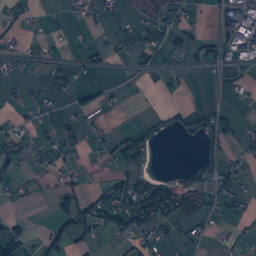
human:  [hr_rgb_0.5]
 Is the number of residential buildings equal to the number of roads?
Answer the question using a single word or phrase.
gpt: no

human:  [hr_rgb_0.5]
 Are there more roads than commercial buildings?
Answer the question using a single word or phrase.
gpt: yes

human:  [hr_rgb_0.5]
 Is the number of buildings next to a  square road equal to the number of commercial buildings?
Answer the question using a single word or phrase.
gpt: no

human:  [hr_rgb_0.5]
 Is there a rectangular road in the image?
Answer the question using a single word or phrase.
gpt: no

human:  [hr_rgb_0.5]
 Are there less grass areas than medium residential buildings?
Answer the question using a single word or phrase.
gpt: no

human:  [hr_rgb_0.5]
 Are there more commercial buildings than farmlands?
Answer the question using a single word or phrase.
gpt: no

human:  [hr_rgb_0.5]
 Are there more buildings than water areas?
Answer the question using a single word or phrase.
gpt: yes

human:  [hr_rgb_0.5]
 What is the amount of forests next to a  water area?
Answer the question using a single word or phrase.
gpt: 98

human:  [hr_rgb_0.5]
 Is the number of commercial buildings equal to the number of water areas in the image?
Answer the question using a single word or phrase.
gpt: no

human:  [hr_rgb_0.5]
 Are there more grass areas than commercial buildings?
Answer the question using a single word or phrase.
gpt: yes

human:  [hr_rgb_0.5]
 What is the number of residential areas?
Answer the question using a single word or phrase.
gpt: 2

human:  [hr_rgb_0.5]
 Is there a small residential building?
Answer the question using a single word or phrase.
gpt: yes

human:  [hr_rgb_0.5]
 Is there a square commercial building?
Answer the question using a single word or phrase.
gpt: no

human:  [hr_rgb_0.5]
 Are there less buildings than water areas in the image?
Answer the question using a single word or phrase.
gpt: no

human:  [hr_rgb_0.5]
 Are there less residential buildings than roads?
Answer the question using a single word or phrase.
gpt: no

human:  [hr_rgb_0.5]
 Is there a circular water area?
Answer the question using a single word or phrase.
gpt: yes

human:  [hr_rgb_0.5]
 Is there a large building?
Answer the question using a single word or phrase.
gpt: yes

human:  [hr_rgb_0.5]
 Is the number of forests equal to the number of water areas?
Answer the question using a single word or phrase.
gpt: no

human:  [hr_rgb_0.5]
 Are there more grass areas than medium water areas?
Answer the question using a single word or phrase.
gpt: yes

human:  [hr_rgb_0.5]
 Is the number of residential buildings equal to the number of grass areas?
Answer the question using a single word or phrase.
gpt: no

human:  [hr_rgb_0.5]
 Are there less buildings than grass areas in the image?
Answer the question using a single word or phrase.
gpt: no

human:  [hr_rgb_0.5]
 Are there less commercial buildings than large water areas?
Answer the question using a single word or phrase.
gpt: no

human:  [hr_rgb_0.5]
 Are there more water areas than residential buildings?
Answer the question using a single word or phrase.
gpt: no

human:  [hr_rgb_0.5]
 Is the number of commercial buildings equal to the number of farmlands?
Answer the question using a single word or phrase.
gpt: no

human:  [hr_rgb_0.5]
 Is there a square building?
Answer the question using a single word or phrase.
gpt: yes

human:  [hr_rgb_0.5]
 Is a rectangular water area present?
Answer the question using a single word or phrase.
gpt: yes

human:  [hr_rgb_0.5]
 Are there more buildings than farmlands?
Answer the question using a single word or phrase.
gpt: yes

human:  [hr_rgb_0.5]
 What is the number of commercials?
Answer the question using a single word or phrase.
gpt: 3

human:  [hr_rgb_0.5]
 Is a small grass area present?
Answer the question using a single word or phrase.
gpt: yes

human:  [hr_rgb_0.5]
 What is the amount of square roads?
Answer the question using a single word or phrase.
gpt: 0

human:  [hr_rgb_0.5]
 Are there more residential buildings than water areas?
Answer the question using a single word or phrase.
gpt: yes

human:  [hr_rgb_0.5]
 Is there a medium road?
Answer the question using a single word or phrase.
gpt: no

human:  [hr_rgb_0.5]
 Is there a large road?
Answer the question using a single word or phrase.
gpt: no

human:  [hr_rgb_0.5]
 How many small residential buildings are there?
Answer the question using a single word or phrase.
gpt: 940

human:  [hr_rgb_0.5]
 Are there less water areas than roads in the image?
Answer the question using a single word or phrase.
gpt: yes

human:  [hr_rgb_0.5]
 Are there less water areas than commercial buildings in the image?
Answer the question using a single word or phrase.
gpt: yes